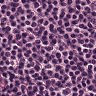
Metastatic tissue present: no